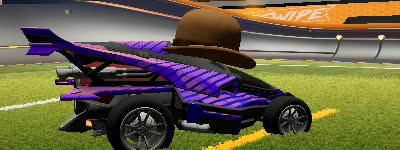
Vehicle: aftershock